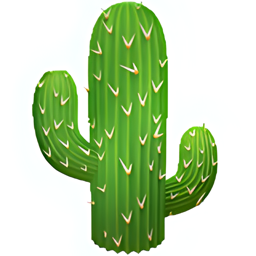
Name: cactus
Emoji: 🌵
Group: Animals & Nature
Sub-group: plant-other